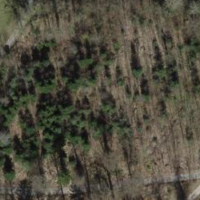
EUNIS habitat code: 41
Species observed at this site:
Centaurea scabiosa